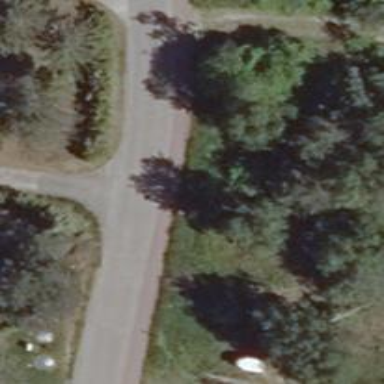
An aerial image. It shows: Concrete service road.